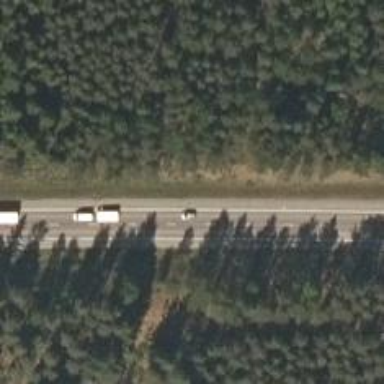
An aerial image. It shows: Asphalt trunk highway designated as motorroad.